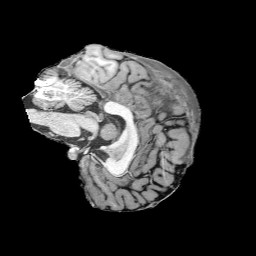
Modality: UNIT1
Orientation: sagittal